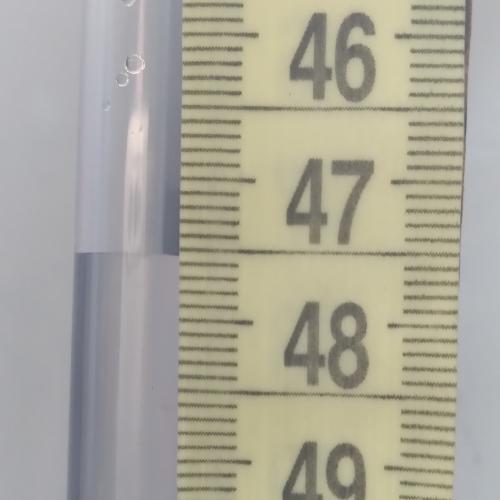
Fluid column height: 47.6 cm